Question: Is there any way to make <URL>?
The plugin works fine on initial page load, but after that it doesn't work anymore.
Here is how I originally initialized it, works fine on page load but not after further navigation:
'''
InstantClick.on('change', function() {
$(".player").mb_YTPlayer();
});
'''
I then spent hours on trying to debug and ended up with something like this:
'''
InstantClick.on('change', function() {
if ($(".mbYTP_wrapper")[0]){
$(".player").playerDestroy();
console.log('destroyed');
}
if (window.YT) {
console.log(window.YT);
}
$(".player").mb_YTPlayer();
});
'''
in I tried adding this to :
'''
playerDestroy: function () {
jQuery("#YTAPI").remove();
}
'''
On the initial page load the object doesn't exist of course, but then after the first page navigation I get 1 Object, then I get 2 Objects for 1 navigation, then I get 3 objects and so on.. The picture below is after 4 page navigations, 10 objects.

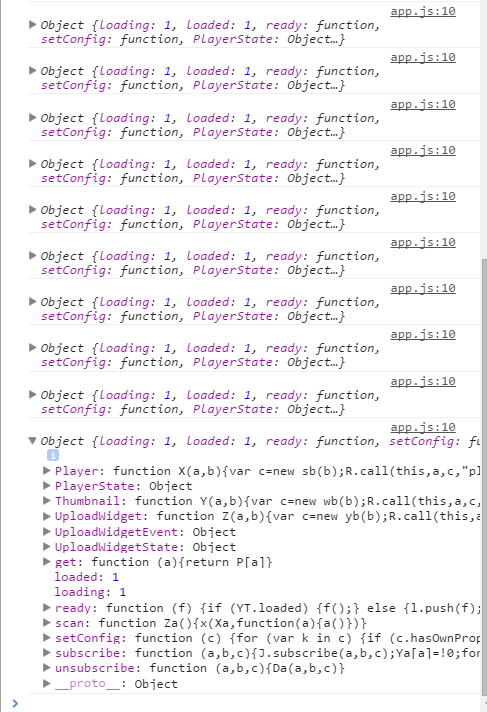
Answer: I had checked both plugins you use, and concluded that the problem is with your codes getting reloaded on every navigation.
To tackle that problem, try using 'data-no-instant' attribute for scripts which you need to load only once. That may include following:
> Youtube widget: '<script type="text/javascript" id="www-widgetapi-script" src="https://s.ytimg.com/yts/jsbin/www-widgetapi-vflr-TgN1/www-widgetapi.js" async="" data-no-instant></script>'Youtube API: '<script src="https://www.youtube.com/player_api?v=2.7.6" id="YTAPI" data-no-instant></script>'JQuery library: '<script src="//ajax.googleapis.com/ajax/libs/jquery/2.1.1/jquery.js" data-no-instant></script>'YT Player plugin: '<script type="text/javascript" src="inc/jquery.mb.YTPlayer.js" data-no-instant></script>'InstantClick plugin: '<script src="instantclick.min.js" data-no-instant></script>'Put Following Codes Too inside: '<script data-no-instant></script>'
Also destroy your YT Player instance on mouseup and touchend events.
'''
$(body).on('mouseup touchend',".player",function(){
$(".player").playerDestroy();
});
'''
And re-init the YT Player on InstantClick event 'change'.
'''
InstantClick.on('change',function(){
$(".player").mb_YTPlayer();
});
'''
Should you do that, I think the problem should be resolved.